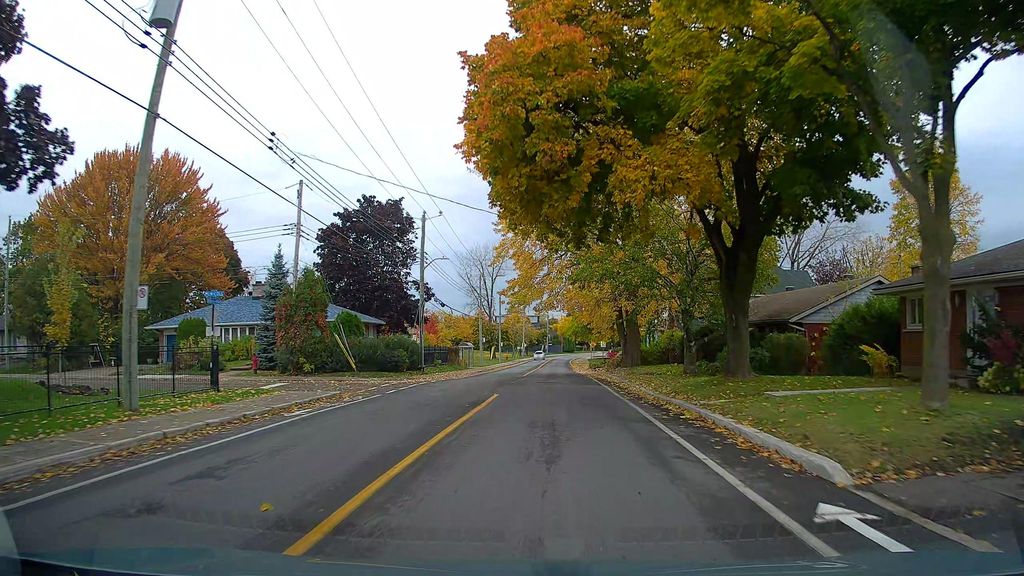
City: montreal